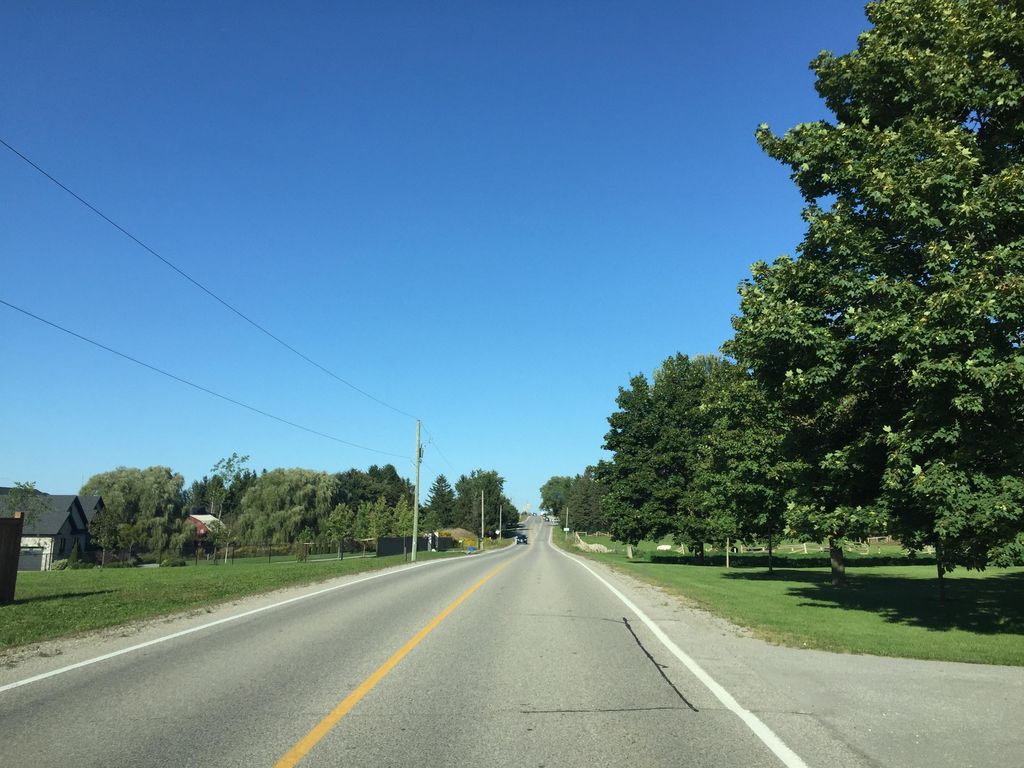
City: kitchener-waterloo